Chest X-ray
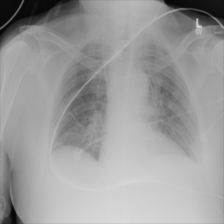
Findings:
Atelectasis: negative
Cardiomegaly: negative
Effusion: negative
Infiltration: negative
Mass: negative
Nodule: negative
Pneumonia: negative
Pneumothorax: negative
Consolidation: negative
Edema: negative
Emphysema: negative
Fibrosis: negative
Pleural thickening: negative
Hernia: negative